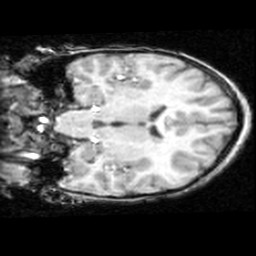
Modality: T1w
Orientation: coronal
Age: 9
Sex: male
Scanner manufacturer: ge
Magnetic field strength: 1.5 T
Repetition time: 0.03333 s
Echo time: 0.008 s